Current action and preconditions to check: trajectory_clear

Your task: For each precondition in the list above, predict whether it will hold at this action.

Consider the current scene as observed from the mobile robot's camera, and analyze the predicted future states of all dynamic agents (e.g., people, animals, vehicles, or any moving entities) within the NEXT SECOND.

IMPORTANT: Only answer "very likely" if you are absolutely certain—based on strong, clear evidence—that a dynamic agent will violate the precondition in the predicted future state. Do NOT answer "very likely" for unlikely, ambiguous, or low-probability risks.

Ask yourself for each precondition: Is there a high probability, with clear and convincing evidence, that the predicted future states of any dynamic agent will interfere with the predicted future state of the currently executing action within the NEXT SECOND, causing that precondition to fail?

Assess the risk level based on these predictions. Use "likely" or "very likely" if motions create a clear risk of interference.

Use "neutral" or "improbable" if agents are nearby but their predicted paths are clearly diverging or non-conflicting.

Failure Risk Categories: "very improbable", "improbable", "neutral", "likely", "very likely"

Answer Format: Output ONLY the probability_of_failure value from these categories: "very improbable", "improbable", "neutral", "likely", "very likely"

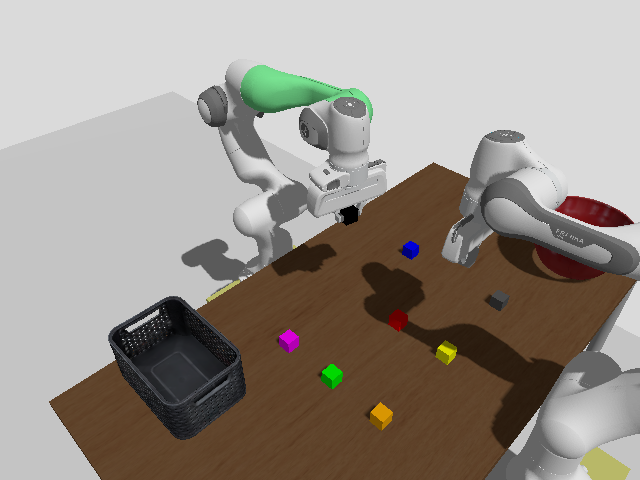

Answer: very improbable